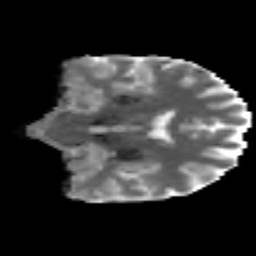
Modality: MD
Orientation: coronal
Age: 44
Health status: ill
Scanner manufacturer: philips
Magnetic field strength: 3 T
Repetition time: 9 s
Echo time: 0.127 s